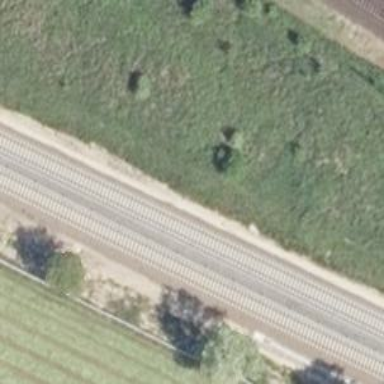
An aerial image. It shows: Railway signal.